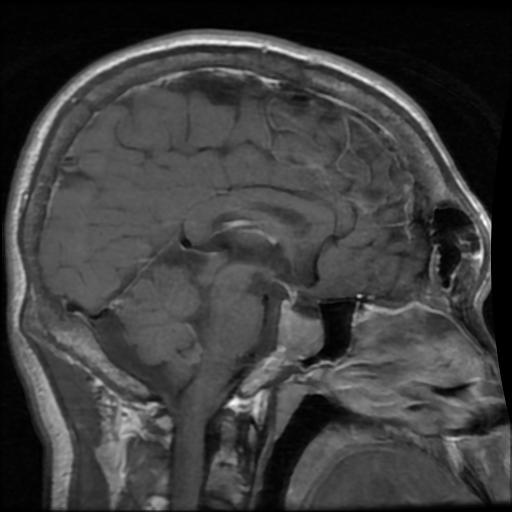
Label: pituitary